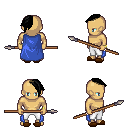
a pixel art fantasy rpg character, male body template, human, tanned skin, blue cape, white pants, black long mohawk hairstyle, bracelets, brown slippers, spear, four views (front, back, left, right), 2x2 character sprite sheet, small pixel art, hard edges, no anti-aliasing